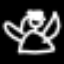
Label: angel